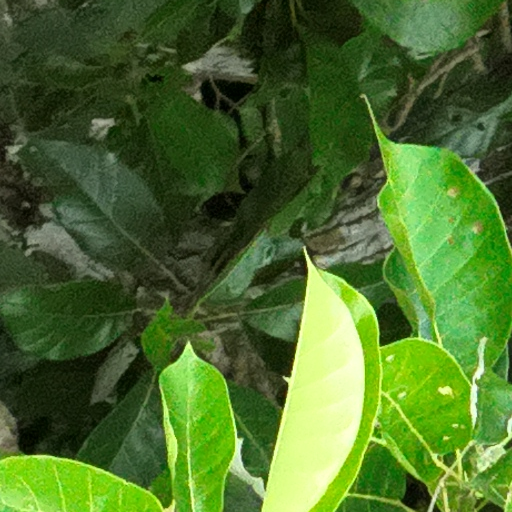
Species: Hieronyma alchorneoides
GBIF accepted scientific name: Hieronyma alchorneoides
Crown area (m\u00b2): 369.817